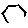
Label: hexagon